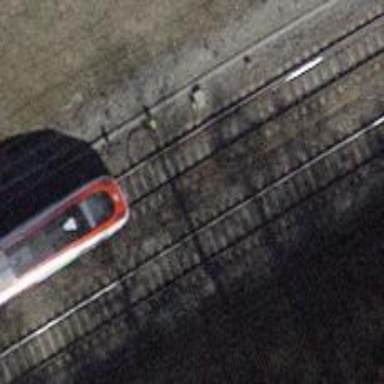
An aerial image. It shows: Single-track railway with electrified contact lines.